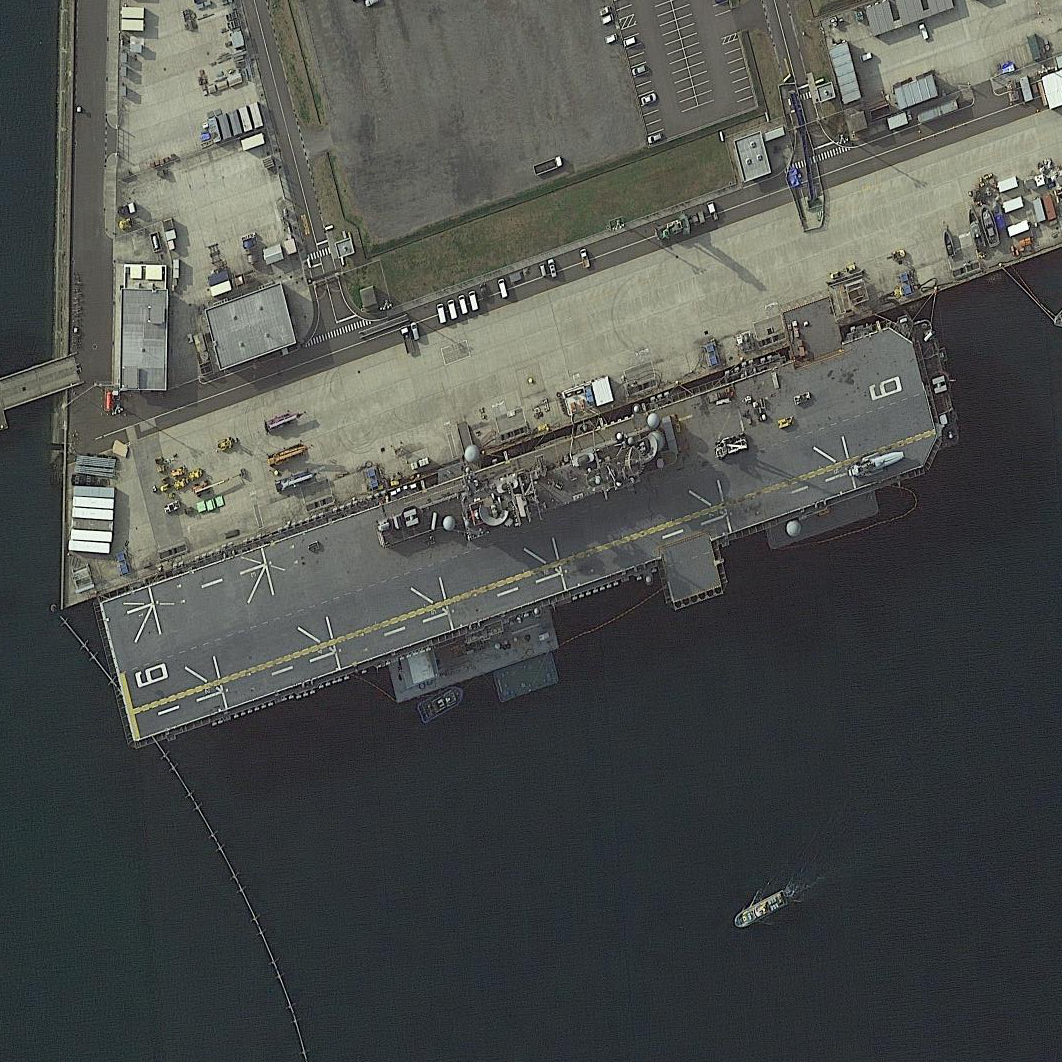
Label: assault